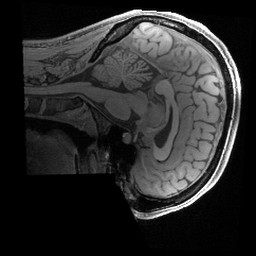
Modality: T1w
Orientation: sagittal
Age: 39
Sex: female
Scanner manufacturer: siemens
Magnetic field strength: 3 T
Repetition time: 2.4 s
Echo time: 0.00241 s